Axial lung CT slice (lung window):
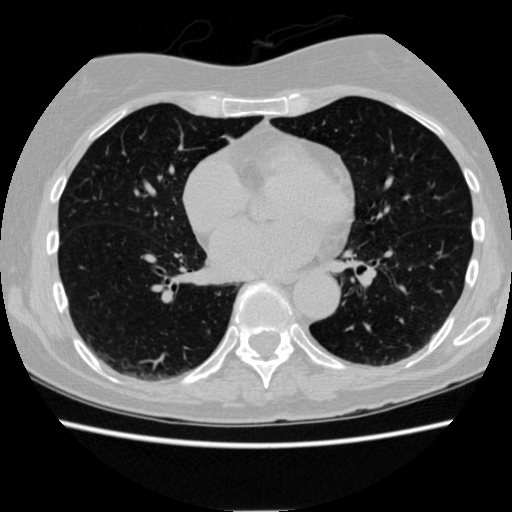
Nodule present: no